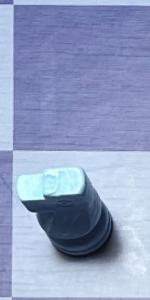
Label: Knight_White